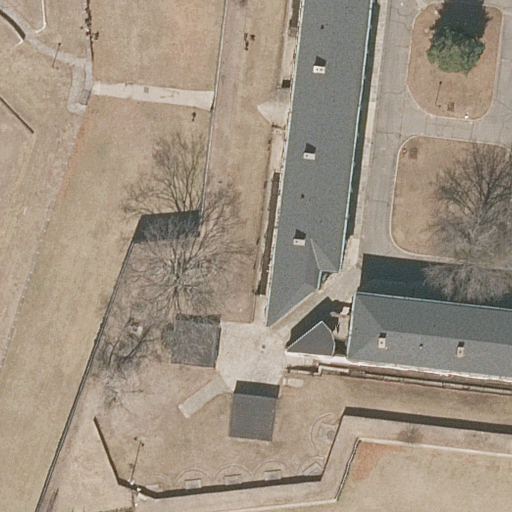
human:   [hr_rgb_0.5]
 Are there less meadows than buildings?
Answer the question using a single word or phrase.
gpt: yes

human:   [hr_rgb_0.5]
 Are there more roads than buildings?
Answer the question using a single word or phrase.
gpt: yes

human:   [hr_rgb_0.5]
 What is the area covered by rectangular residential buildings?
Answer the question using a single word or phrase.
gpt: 611m2

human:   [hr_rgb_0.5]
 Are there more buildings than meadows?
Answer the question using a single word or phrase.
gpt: yes

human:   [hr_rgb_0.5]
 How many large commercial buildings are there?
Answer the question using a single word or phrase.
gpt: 0

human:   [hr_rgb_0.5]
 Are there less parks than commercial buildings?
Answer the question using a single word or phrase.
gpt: no

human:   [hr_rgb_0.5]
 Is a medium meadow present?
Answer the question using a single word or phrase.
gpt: no

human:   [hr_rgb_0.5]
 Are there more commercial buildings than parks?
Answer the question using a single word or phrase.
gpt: no

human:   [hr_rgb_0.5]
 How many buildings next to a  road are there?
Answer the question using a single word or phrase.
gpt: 5

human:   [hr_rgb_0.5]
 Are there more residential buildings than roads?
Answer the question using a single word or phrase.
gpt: no

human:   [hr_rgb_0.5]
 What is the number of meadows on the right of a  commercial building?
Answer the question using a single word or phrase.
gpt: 0

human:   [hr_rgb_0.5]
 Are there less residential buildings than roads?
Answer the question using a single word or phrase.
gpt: yes

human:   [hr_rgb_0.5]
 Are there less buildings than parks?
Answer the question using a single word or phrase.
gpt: no

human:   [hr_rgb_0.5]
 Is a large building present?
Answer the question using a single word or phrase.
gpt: no

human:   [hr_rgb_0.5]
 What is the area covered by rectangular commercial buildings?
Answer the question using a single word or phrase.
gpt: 0m2

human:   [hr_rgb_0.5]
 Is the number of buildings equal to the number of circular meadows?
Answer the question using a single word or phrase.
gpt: no

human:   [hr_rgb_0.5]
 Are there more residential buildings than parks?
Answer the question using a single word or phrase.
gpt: yes

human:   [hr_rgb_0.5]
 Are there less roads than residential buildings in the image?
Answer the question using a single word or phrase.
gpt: no

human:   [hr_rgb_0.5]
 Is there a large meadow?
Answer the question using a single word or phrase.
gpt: yes

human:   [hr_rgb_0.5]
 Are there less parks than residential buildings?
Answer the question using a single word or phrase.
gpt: yes

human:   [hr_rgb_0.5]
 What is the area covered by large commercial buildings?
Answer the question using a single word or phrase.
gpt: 0m2

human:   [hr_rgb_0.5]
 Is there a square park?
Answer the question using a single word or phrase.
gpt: no

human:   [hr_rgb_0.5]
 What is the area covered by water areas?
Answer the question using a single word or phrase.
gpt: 0m2

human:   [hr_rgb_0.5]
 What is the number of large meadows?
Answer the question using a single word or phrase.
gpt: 1

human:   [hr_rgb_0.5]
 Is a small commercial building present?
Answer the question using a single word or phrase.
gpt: no

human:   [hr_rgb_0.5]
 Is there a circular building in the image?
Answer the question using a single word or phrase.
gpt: no

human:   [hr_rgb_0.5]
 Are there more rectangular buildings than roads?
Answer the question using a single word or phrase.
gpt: no

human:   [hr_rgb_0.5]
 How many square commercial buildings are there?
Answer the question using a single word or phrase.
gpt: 0

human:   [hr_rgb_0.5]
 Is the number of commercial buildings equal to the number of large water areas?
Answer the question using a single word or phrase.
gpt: yes

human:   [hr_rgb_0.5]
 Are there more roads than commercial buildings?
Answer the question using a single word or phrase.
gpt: yes

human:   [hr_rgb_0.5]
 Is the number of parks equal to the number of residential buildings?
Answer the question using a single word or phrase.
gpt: no

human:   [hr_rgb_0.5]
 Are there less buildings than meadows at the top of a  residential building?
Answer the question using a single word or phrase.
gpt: no

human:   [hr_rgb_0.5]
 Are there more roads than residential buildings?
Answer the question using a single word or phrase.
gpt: yes

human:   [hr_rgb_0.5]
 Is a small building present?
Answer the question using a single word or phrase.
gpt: yes

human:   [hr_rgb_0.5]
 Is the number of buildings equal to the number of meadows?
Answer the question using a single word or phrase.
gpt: no

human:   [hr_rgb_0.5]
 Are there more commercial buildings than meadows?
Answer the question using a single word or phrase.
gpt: no